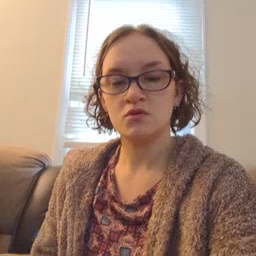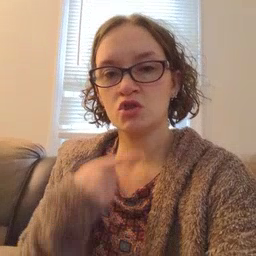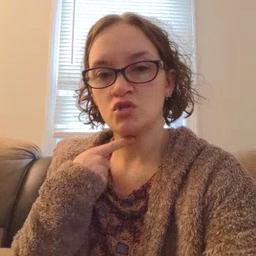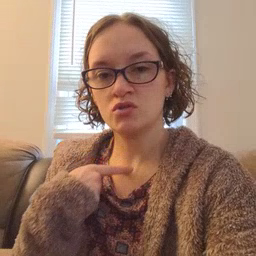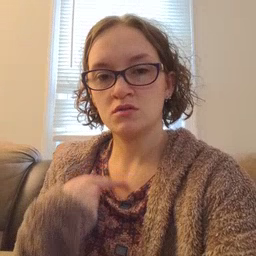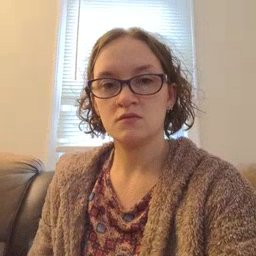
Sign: thirsty